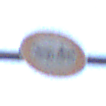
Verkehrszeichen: VerbotGespannfuhrwerke
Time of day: SunriseSunset
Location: Outdoor (Nature)
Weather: PartlyCloudy
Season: Autumn
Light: Natural